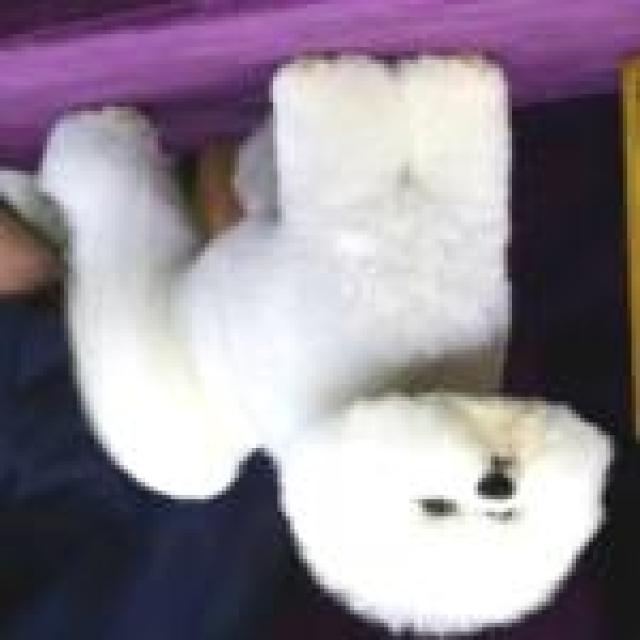
Healthy canine skin — no visible lesions, inflammation, or abnormalities. The skin and coat appear normal.